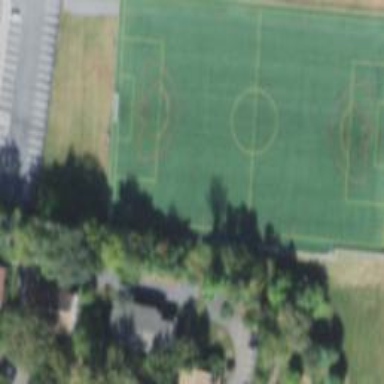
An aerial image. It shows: Soccer pitch for leisure land activities.